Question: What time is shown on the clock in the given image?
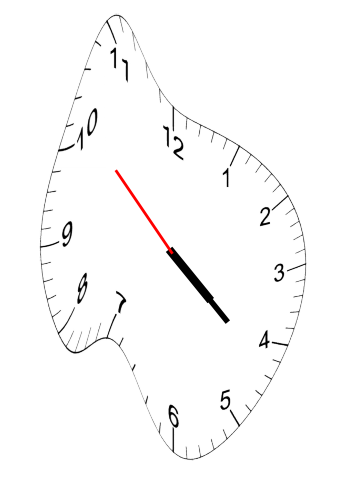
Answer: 04:21:52